Question: This is an item of my 'ListView':

The star is a 'Button'. I set a 'OnClickListener' for it in 'getView()' method of the 'Adapter'. But I now face a problem - 'onItemClick' doesn't fire after adding the 'Button'. I want a 'Button' to listen for its clicks and the rest part of a view to respond with firing 'onItemClick'. Is there a solution?
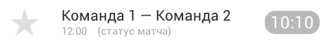
Answer: I am not sure but Button is not working in list item , so plz use ImageView instead of Button.
You can also set onClick on ImageView same as Button in your getView() method
'''
ImageView.setOnClickListener().....etc
'''